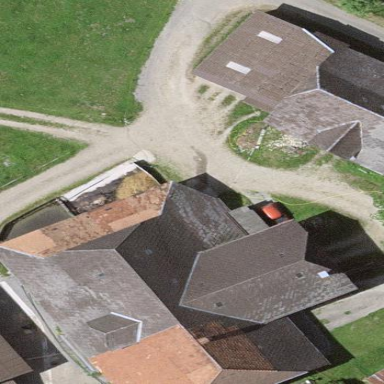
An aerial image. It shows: Farm building.